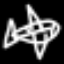
Label: airplane